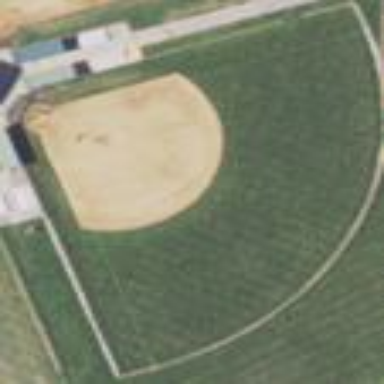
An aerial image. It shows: Baseball pitch for leisure and sports activities.